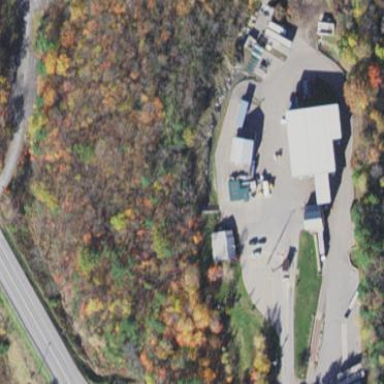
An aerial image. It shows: Industrial area dedicated to recycling. This recycling center accepts green waste and scrap metal. It is classified as waste transfer station.